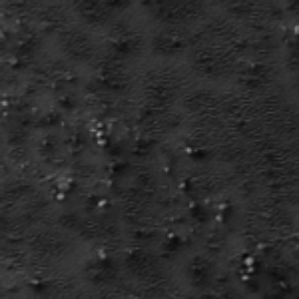
Label: frost